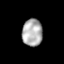
Tissue: skin
Cell type: Epithelial cells
Senescence score: 0.2828
Nuclear area (px): 536
Mean DAPI intensity: 176.371